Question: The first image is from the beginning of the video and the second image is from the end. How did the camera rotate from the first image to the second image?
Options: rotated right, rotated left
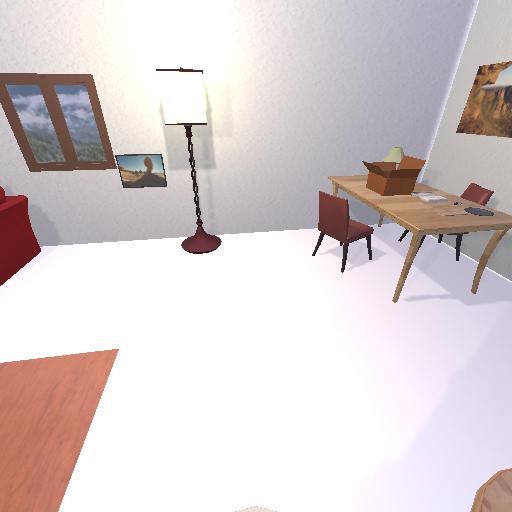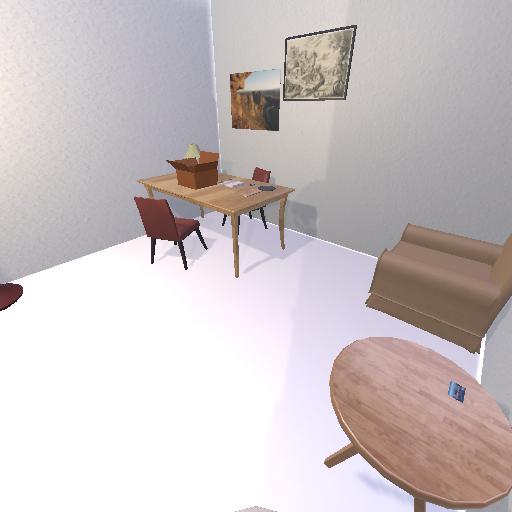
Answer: rotated right